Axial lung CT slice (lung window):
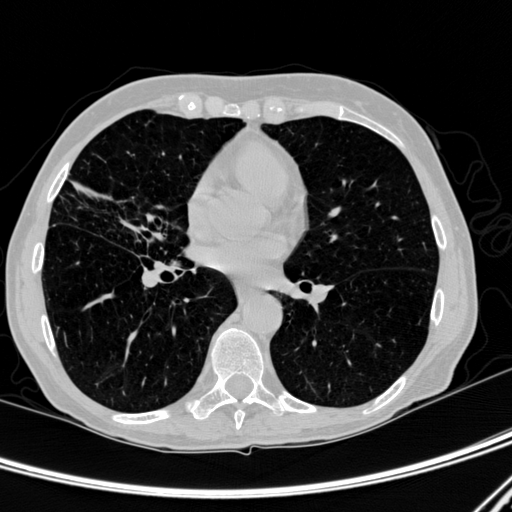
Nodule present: yes
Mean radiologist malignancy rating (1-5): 1.5